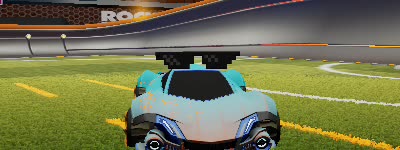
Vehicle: werewolf